九年级 · 解析几何
如图, 已知 $\odot O$ 半径 $O A=4$, 点 $B$ 为圆上的一点, 点 $C$ 为劣弧 $\overparen{A B}$ 上的一动点, $C D \perp O A, C E \perp O B$,连接 $D E$, 要使 $D E$ 取得最大值, 则 $\angle A O B$ 等于 $\qquad$ $\circ$

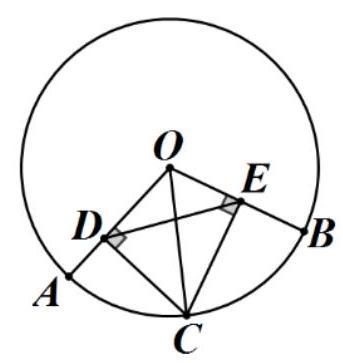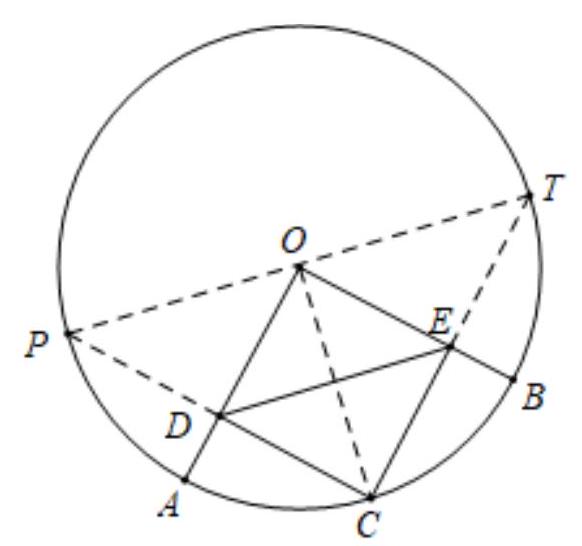
答案:  90

解析: 解: 如图, 延长 $C D$ 交 $\odot O$ 于 $P$, 延长 $C E$ 交 $\odot O$ 于 $T$, 连接 $P T$.

$\because O A \perp P C, O B \perp C T$,

$\therefore C D=D P, C E=T E$,

$\therefore D E=\frac{1}{2} P T$

$\therefore$ 当 $P T$ 是直径时, $D E$ 的长最大,

连接 $O C$,

$\because O P=O C=O T, O D \perp P C, O E \perp C T$,

$\therefore \angle C O D=\angle P O A, \angle C O B=\angle B O T$,

$\therefore \angle A O B=\angle C O A+\angle C O B=\frac{1}{2} \angle P O T=90^{\circ}$,

如图, 延长 $C D$ 交 $\odot O$ 于 $P$, 延长 $C E$ 交 $\odot O$ 于 $T$, 连接 $P T$. 根据垂径定理以及三角形的中位线定理, 可得 $D E=\frac{1}{2} P T$, 当 $P T$ 是直径时, $D E$ 的长最大, 再证明 $\angle A O B=90^{\circ}$, 即可解决问题.

本题考查垂径定理, 三角形的中位线定理等知识, 解题的关键是学会添加常用辅助线, 构造三角形的中位线解决问题.